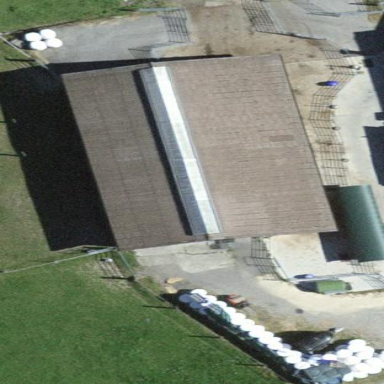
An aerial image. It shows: Rural barn.